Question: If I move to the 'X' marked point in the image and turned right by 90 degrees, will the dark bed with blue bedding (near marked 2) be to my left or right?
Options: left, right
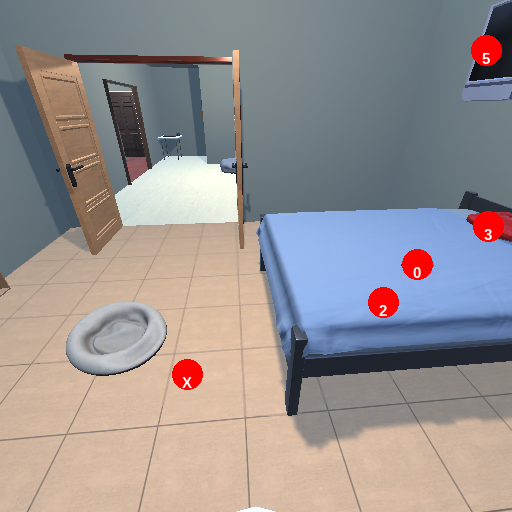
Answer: left